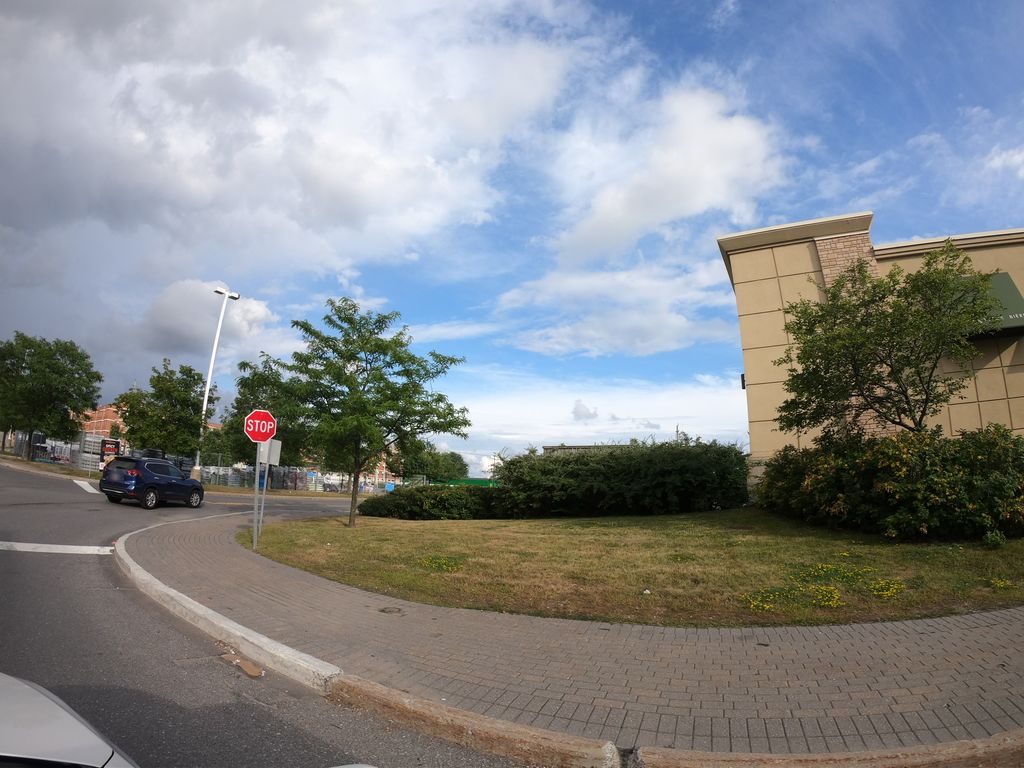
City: ottawa-gatineau